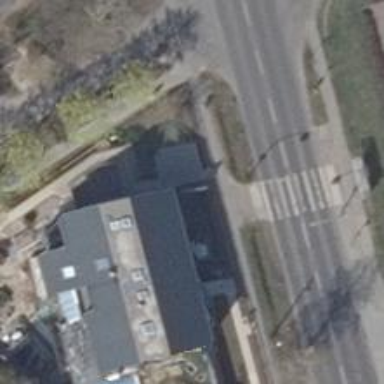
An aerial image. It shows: Veterinary facility.